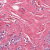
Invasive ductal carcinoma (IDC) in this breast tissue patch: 1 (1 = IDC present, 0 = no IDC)